Спектроскопические измерения являются важным методом исследования, который находит применение в физике, химии, биологии, медицине и на стыке этих наук. Спектральную структуру излучения, переизлучения, поглощения и т.п. можно изучать в различных диапазонах длин волн. Например, с помощью инфракрасной (ИК) спектроскопии можно изучать колебательное движение молекул или их отдельных фрагментов, функциональных групп. Таким образом, можно говорить о химической структуре вещества, и, в частности, проверять результаты химического синтеза. В этой задаче будет обсуждаться спектроскопия в видимом и ближнем ИК-диапазоне. Вам потребуется сконструировать спектрометр и использовать его для определения свойств различных объектов.   На экране в нулевом максимуме вы должны наблюдать изображение нити лампы. В первом максимуме вы должны наблюдать разложение излучения лампы в спектр. Размер спектра по вертикали не должен быть больше 3-4 мм. Если спектр не тонкий, проверьте сборку установки. Прикрепите к экрану датчик (16). Датчик крепится к экрану магнитами. Расположите чувствительные элементы датчика (в середине чипа) так, чтобы на них падало всё разложенное в спектр излучение (первый порядок). Датчик крепится к экрану так, чтобы провода смотрели вниз. При такой конфигурации сделайте так, чтобы красный свет падал на правую часть датчика. Т.к. датчик имеет значительную толщину, измените немного положение экрана, чтобы в фокусе второй линзы находился уже датчик (а не плоскость экрана). В программе, запущенной на компьютере (17), нажмите кнопку «Получить данные». Вы должны получить график, похожий на представленный на рисунке ниже.   Данная программа позволяет считывать интенсивность света, падающего на чувствительные элементы датчика (CCD матрицу), а также производить с полученными данными определённые действия.
Часть А. Калибровка по длинам волн Для того, чтобы в дальнейшем можно было работать с количественными величинами длин волн, собранный спектрометр необходимо откалибровать. Т.е. каждому пикселю датчика нужно поставить в соответствие длину волны. В этой задаче известными, опорными значениями будут являться длины волн, на которых интенсивность излучения светодиодов максимальна.
Часть B. Фотонный кристалл (или APhO-17 за 20 минут) В этой части задачи будем исследовать выданный вам фотонный кристалл. Фотонный кристалл — это структура, в которой показатель преломления материала периодически меняется на масштабах порядка длины волны света. Из-за такой структуры фотонные кристаллы при некоторых длинах волн практически перестают пропускать свет и только отражают его. Из волновой оптики известно, что если структура такого кристалла в направлении падения света (угол падения $\theta = 0$) имеет пространственный период $D$, то заметное изменение пропускания может наблюдаться только на длинах волн $\lambda$, определяемых равенством:\[2Dn=m\lambda\] — так называемым , где $m$ — натуральное число, а $n$ — показатель преломления материала (дисперсией можно пренебречь).
Произведите калибровку спектрометра. Установите напряжение на лампе 12~В. Определите длины волн, соответствующие минимумам, указанным на рисунке 3. При изменении положений ключевых параметров установки (лампы, линз, экрана, датчика) спектрометр, разумеется, нужно перекалибровывать. Во всей дальнейшей работе исследуемые образцы следует располагать непосредственно за лампой (зазор между корпусом лампы и образцом — 5-7 мм). Важно, чтобы весь свет лампы, который в дальнейшем попадет на дифракционную решетку, шел через образец. В противном случае спектр на датчике будет суперпозицией спектра исследуемого объекта и непосредственно спектра лампы. Для еще более существенного ограничения хода ненужных лучей вы можете изготовить диафрагмы. Крепить свои диафрагмы разрешается на корпуса линз. Их нельзя крепить к кюветам, держателям образцов, фотонному кристаллу и т.д. В дальнейших частях задачи будет исследоваться поглощение различных объектов/растворов/веществ при разных параметрах. Для этих объектов можно ввести понятие коэффициента пропускания $t$. Он является функцией длины волны $\lambda$. На анализе функции $t(\lambda)$ основывается исследование свойств и структуры веществ. Если на некоторый образец падает излучение с длиной волны $\lambda$ и интенсивностью $I_0$, а интенсивность прошедшего излучения на той же длине волны равна $I_t$ (рис. 6.), то коэффициент пропускания $t$: $$t(\lambda)=\cfrac{I_t}{I_0}.$$ Технически для нахождения коэффициента пропускания $t(\lambda)$ вам необходимо в программе в «первый» график снять спектр исходного излучения $I_0(\lambda)$, затем на пути света расположить образец и во «второй» график снять спектр прошедшего излучения $I_t(\lambda)$. Для вашего удобства в программе сделаны кнопки «Поделить первый график на второй» и наоборот. При хорошо снятых данных вы напрямую рассчитаете и сможете поточечно снять зависимость коэффициента пропускания от номера пикселя (или длины волны, если проведена калибровка). Кнопки деления работают исключительно формально, т.е. делят попиксельно интенсивности и показывают результат (исключая только слишком большие, зашкаливающие значения). Учитывайте это, если ваши данные «шумные» или имеют значительный фон. В таких случаях рекомендуется обработать данные вручную. Конечно, коэффициент пропускания $t$ зависит от ряда параметров: концентрации вещества $n$, толщины слоя вещества $b$, через который прошел свет, и некоторой характеристической величины — коэффициента экстинкции $\varepsilon(\lambda)$ (закон Бугера-Ламберта-Бера): $$t=\exp{(-n\varepsilon b)}.$$ Помните, что спектр лампы — не плоский. Помните, что кювета тоже имеет оптические свойства. Поэтому, если вас интересует только поглощение раствора/вещества, то исходным сигналом должен быть свет, прошедший через пустую кювету (или кюветы).
Выданный вам фотонный кристалл (см. оборудование (S1)) очень хрупкий. В стойку (2) вставьте магнитный держатель (4). На магнитный держатель (4) установите держатель фотонного кристалла (11). Достаньте фотонный кристалл (S1) из чашки Петри и установите его на держатель (11). Не роняйте и не тыкайте в кристалл. Порча кристалла приводит к дисквалификации этого тура. Выданный вам фотонный кристалл изготовлен таким образом, что имеет в видимом диапазоне 4 глубоких минимума пропускания. (Kirill S. Napolskii, Alexey A. Noyan, Sergey E. Kushnir. Control of high-order photonic band gaps in one-dimensional anodic alumina photonic crystals // Optical Materials 109 (2020) 110317)
Снимите спектр исходного излучения. Установите в ход лучей в системе (рис. 2) фотонный кристалл в держателе. Снимите спектр прошедшего излучения. Пронаблюдайте четыре глубоких минимума пропускания. Определите, на каких длинах волн $\lambda$ наблюдаются минимумы пропускания. Определите, каким значениям $m$ они соответствуют. Определите соответствующие значения $t$. Из закона Брэгга-Снелла следует, что минимумы интенсивности должны существовать и при бо́льших значениях $m$.
Найдите ещё один минимум пропускания фотонного кристалла. Какие $\lambda$, $m$ и $t$ ему соответствуют? Сохраните использованный при решении этого пункта график в папку Plots.«Фамилия» с названием «B2». На графике должен присутствовать найденный минимум и по меньшей мере еще один полученный ранее. Аналогично, минимумы пропускания должны наблюдаться и при меньших $m$. Оказывается, что всего в области длин волн, испускаемых лампой, можно обнаружить 7 минимумов пропускания.
Найдите шестой минимум. Опишите, как вы это делаете. Какие $\lambda$, $m$ и $t$ ему соответствуют? Сохраните использованный при решении этого пункта график в папку Plots_«Фамилия» с названием «B3». На графике должен присутствовать найденный минимум и по меньшей мере еще один полученный ранее.
Найдите седьмой минимум. Опишите, как вы это делаете. Найдите соответствующие ему $\lambda$ и $m$. Найдите коэффициент пропускания $t$. Сохраните использованный при решении этого пункта график в папку Plots_«Фамилия» с названием «B4». На графике должен присутствовать найденный минимум и по меньшей мере еще один полученный ранее.
Часть C. Полосовой оптический фильтр (или как сильно врет IPhO-05) При исследовании различных образцов возникает необходимость создания излучения узкого спектра. Лазеры с перестраиваемой длиной волны очень дороги, и, когда нет необходимости в монохроматичности и когерентности излучения, можно обойтись комбинацией фильтров. Фильтры выделят из сплошного спектра узкий диапазон. В этой части задачи два вещества (растворы анилин-оранжа и медного купороса) будут выполнять роль коротковолнового и длинноволнового фильтра. А их смесь — полосового. В этой части работы вам потребуются растворы анилин-оранжа и медного купороса (S2). Их нужно будет наливать в кюветы (13) с помощью пипетки (12). Если вам нужно набирать пипеткой другой раствор, промойте ее перед этим водой (10). Кюветы закрывайте крышками, чтобы жидкость не пролилась. Для спектроскопического исследования растворов, вставьте кювету(ы) в держатель (14) и прикрепите к магнитному держателю (4) в стойке (2) (рис. 7). Если в кювете мало раствора или исходный свет влияет на измерения, подумайте над созданием ограничивающих диафрагм из картона (19). Кюветы тоже можно промывать. Грязную воду сливайте в контейнер (9). Аналогичные действия нужно выполнять и в частях D и E.
С помощью закона Брэгга-Снелла найдите величину $Dn$ для выданного вам фотонного кристалла.
Наполните спектрометрическую кювету раствором анилин-оранжа (примерно 3 мл). Снимите зависимость коэффициента пропускания анилин-оранжа $t_a(\lambda)$. Постройте график на спектроскопическом шаблоне «SpC1» в листе ответов. Шкалы длин волн и коэффициента пропускания нанесены за вас. Укажите, каким фильтром является анилин-оранж: коротковолновым (пропускает короткие волны) или длинноволновым (пропускает длинные волны).
Наполните спектрометрическую кювету раствором медного купороса (примерно 3 мл). Снимите зависимость коэффициента пропускания медного купороса $t_{Cu}(\lambda)$. Постройте график на том же спектроскопическом шаблоне «SpC1» в листе ответов. Шкалы длин волн и коэффициента пропускания нанесены за вас. Укажите, каким фильтром является раствор медного купороса: коротковолновым (пропускает короткие волны) или длинноволновым (пропускает длинные волны).
Наполните спектрометрическую кювету смесью растворов анилин-оранжа и медного купороса в соотношении 1:1 (т.е. по 1.5 мл каждого). Снимите зависимость коэффициента пропускания смеси $t_f(\lambda)$. Постройте график на спектроскопическом шаблоне «SpC3» в листе ответов. Шкалы длин волн и коэффициента пропускания нанесены за вас. Сохраните использованный при решении этого пункта график в папку Plots_«Фамилия» с названием «C3».
Найдите теоретически, как связаны $t_a, t_{Cu}$ и $t_f$.
Часть D. Какого цвета зеленка? (или баян из Кванта) Прочитайте еще раз внимательно, как обращаться с растворами и кюветами, в начале части C.
Вычислите значения $t_f^{теор}(\lambda)$ по предложенной вами формуле из пункта C4. Постройте график $t_f^{теор}(\lambda)$ на том же спектроскопическом шаблоне «SpC3» в листе ответов. Сделайте вывод о справедливости вашей формулы из пункта C4. Сделайте вывод: можно ли, используя коротковолновый и длинноволновый фильтры, получить полосовой фильтр.
Возьмите пробирку $Z$ (см. оборудование S4, замотанная пленкой пробирка), содержащую раствор тетраэтил-4,4-диаминотрифенилметана оксалата. В зависимости от наклона можно создать слой жидкости разной толщины. Выньте лампу из штатива (аккуратно! лампа горячая!), положите ее на скамью горизонтально. Посмотрите на горящую лампу через слой жидкости максимальной толщины. Укажите наблюдаемый цвет. Посмотрите на горящую лампу через слой жидкости маленькой толщины. Укажите цвет. Как меняется цвет в зависимости от толщины?
Используя разбавленный раствор зеленки (см. оборудование S3), снимите спектры пропускания зеленки в зависимости от толщины слоя жидкости. Концентрация разбавленного раствора равна 10 мг/л, что в 1000 раз меньше, чем в пробирке $Z$. Постройте эти спектры пропускания на одном графике. Сохраните использованные при решении этого пункта графики в папку Plots_«Фамилия» с названием «D3_N», где N — толщина слоя жидкости в миллиметрах.
Для двух длин волн ($\lambda_1=480~нм$ и $\lambda_2=790~нм$) запишите в таблицу зависимость коэффициента пропускания от пройденного светом пути. Определите коэффициенты экстинкции $\varepsilon_1$ и $\varepsilon_2$ для этих двух длин волн.
Часть E. pH индикатор (а это дадим потом IJSOшникам) Водородный показатель (pH, минус логарифм концентрации протонов в растворе) является важнейшим параметром различных химических и биологических жидкостей. Для его определения используются специальные вещества–индикаторы, спектр пропускания которых чувствителен к концентрации протонов. Одним из таких индикаторов является тимоловый синий. В этой части задачи необходимо снять зависимость спектров пропускания от pH растворов. Наберите в кювету 3 мл раствора с каким-то значением pH (см. оборудование S2). Пипеткой добавьте в кювету 2 (две) капли тимолового синего (S2). Излишки тимола вылейте обратно в пробирку или в сливной контейнер. Промойте пипетку водой (10). Погрузите пипетку в кювету со смесью раствора и тимола. Набирая жидкость в пипетку и выпуская ее, перемешайте раствор. Раствор готов к спектроскопическим измерениям. Переходя к другому раствору, постарайтесь набирать такое же его количество и капать такие же капли тимола и в таком же объеме, т.е. старайтесь выдерживать постоянство концентрации тимола. В противном случае потребуется некоторая нормировка (если потребуется, ее можно сделать, ориентируясь на данные в ИК-диапазоне). Прочитайте еще раз внимательно, как обращаться с растворами и кюветами, в начале части C.
Объясните эффект, который вы наблюдали в пункте D1.
Снимите спектры пропускания для 8 значений pH растворов. Постройте все эти спектры на одном спектроскопическом шаблоне «SpE1».
Укажите длину волны $\lambda_{ch}$ в видимом диапазоне, на которой тимоловый синий наиболее чувствителен к pH. Укажите длину волны $\lambda_{iso}$ в видимом диапазоне, на которой тимоловый синий наименее чувствителен к pH.
Для длины волны, на которой тимоловый синий наиболее чувствителен к pH, постройте график зависимости коэффициента экстинкции от pH. Коэффициент экстинкции выразите в условных единицах.
Предложите способ спектрально определить значение pH раствора, в который добавили некоторое количество тимолового синего. Какой минимальный набор данных может понадобиться?
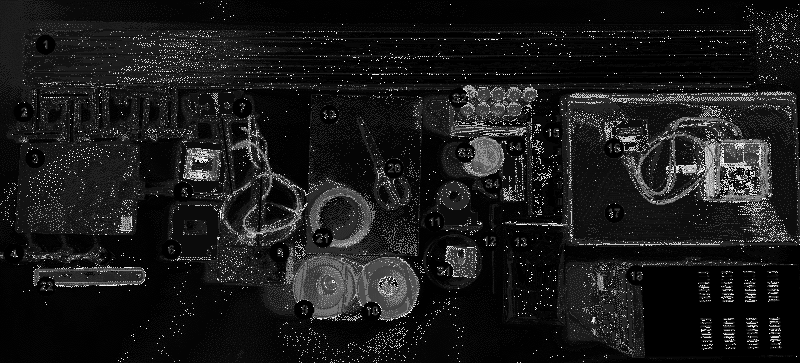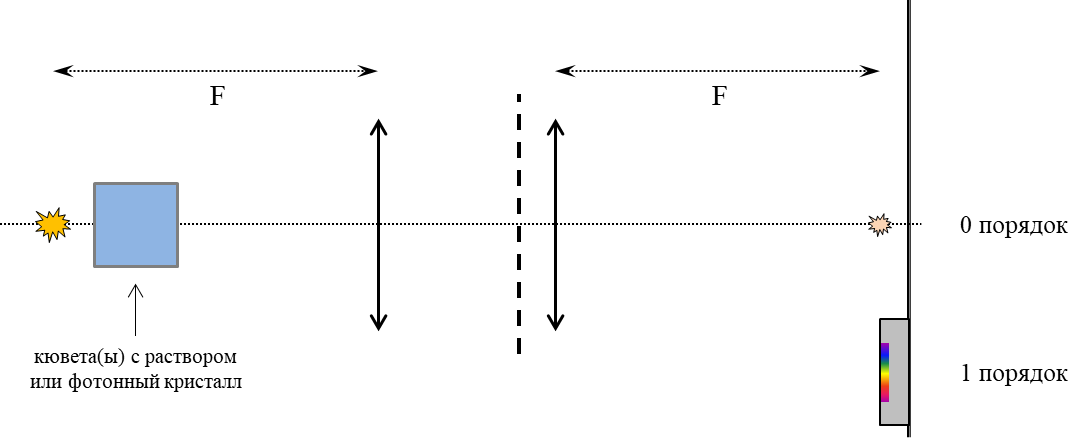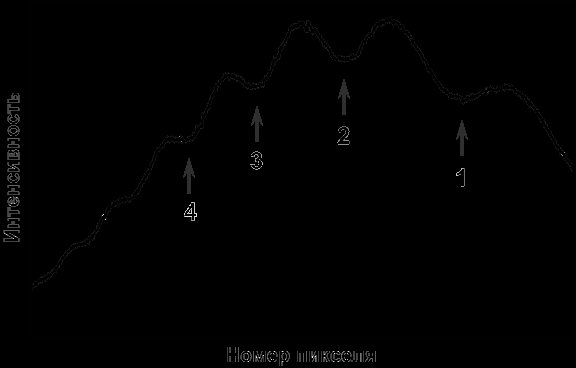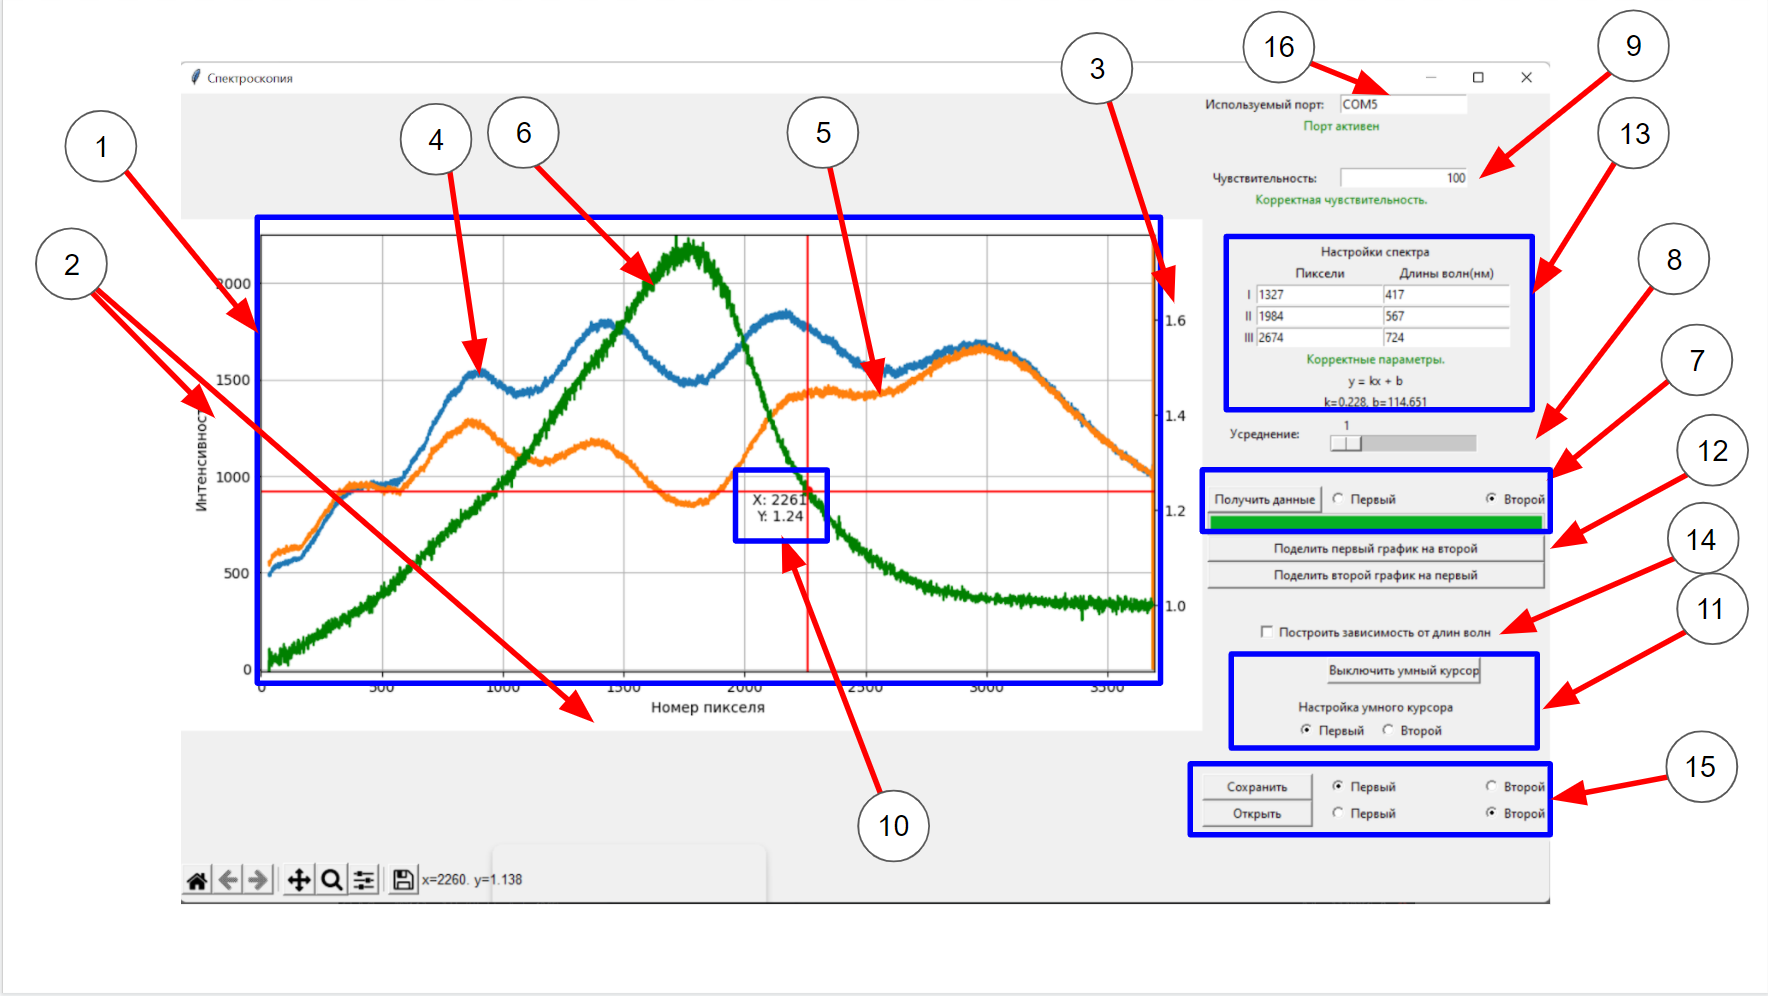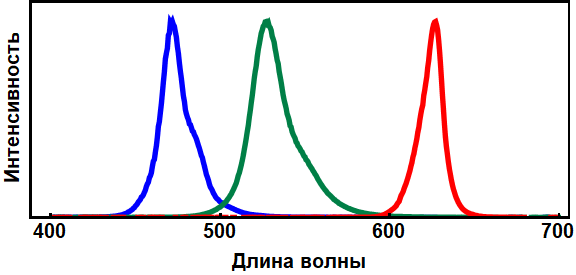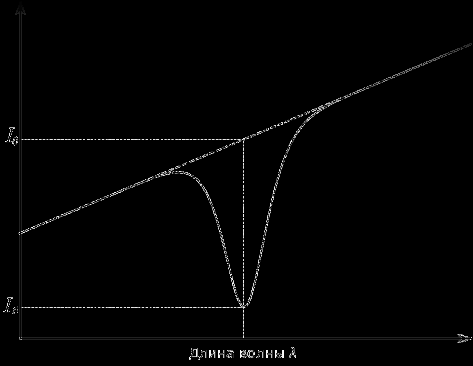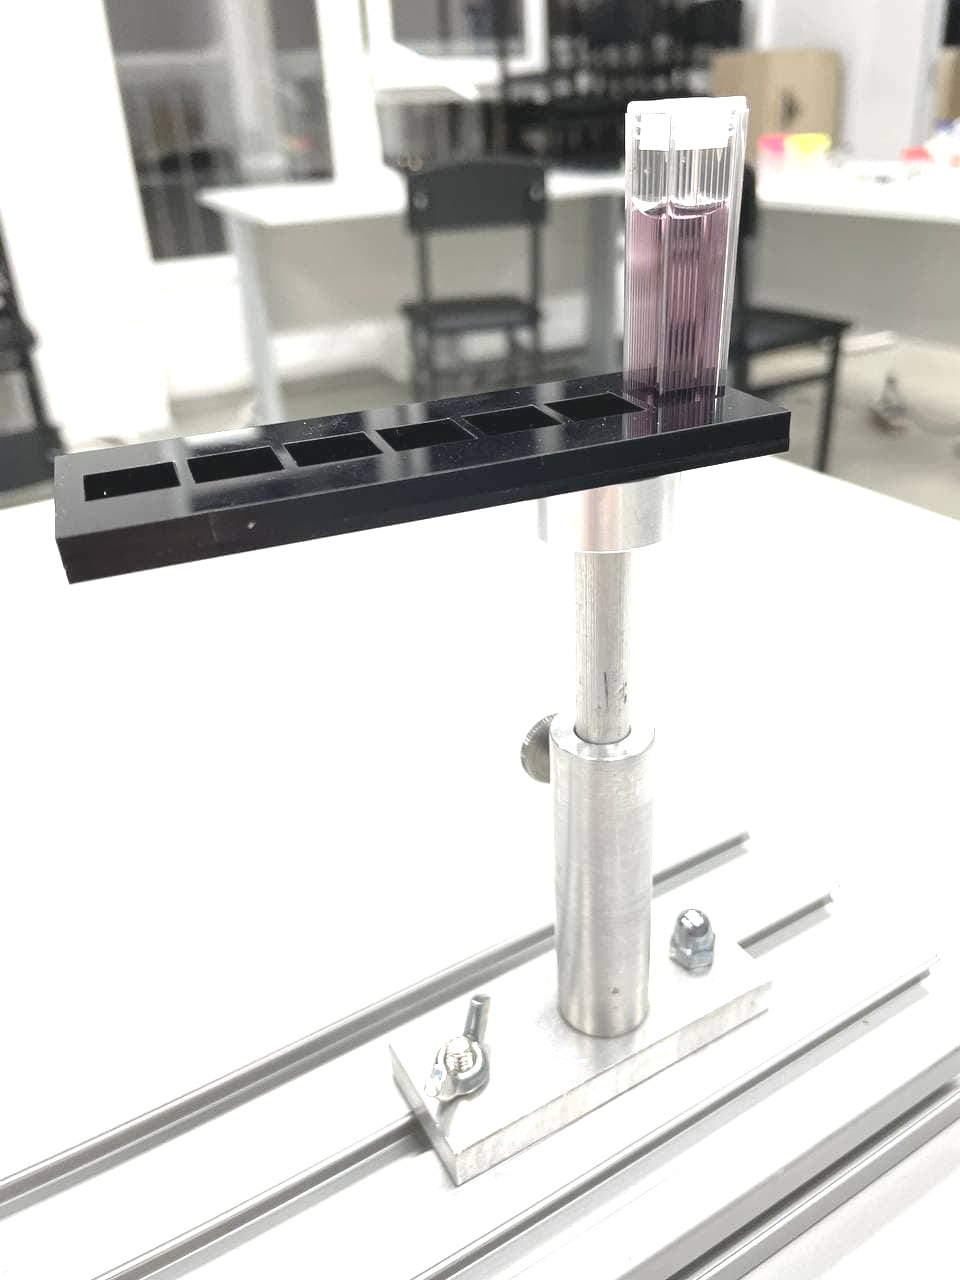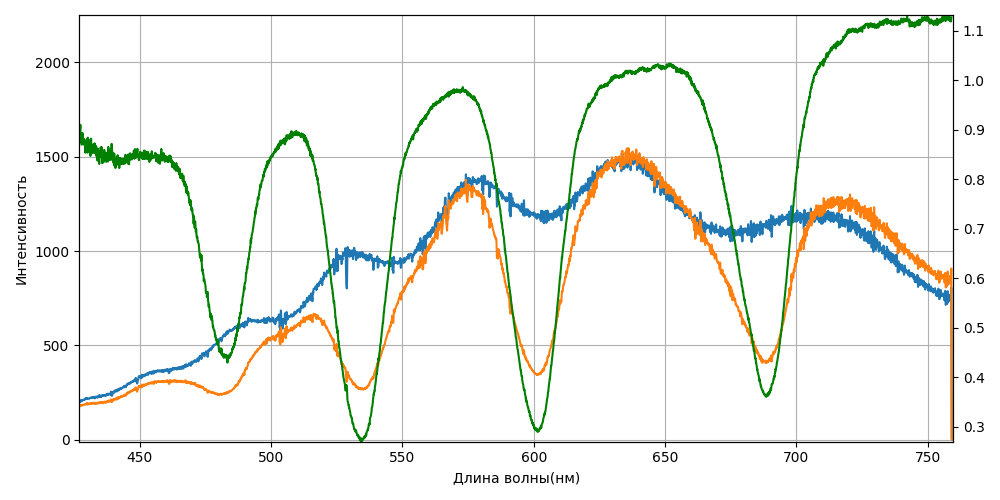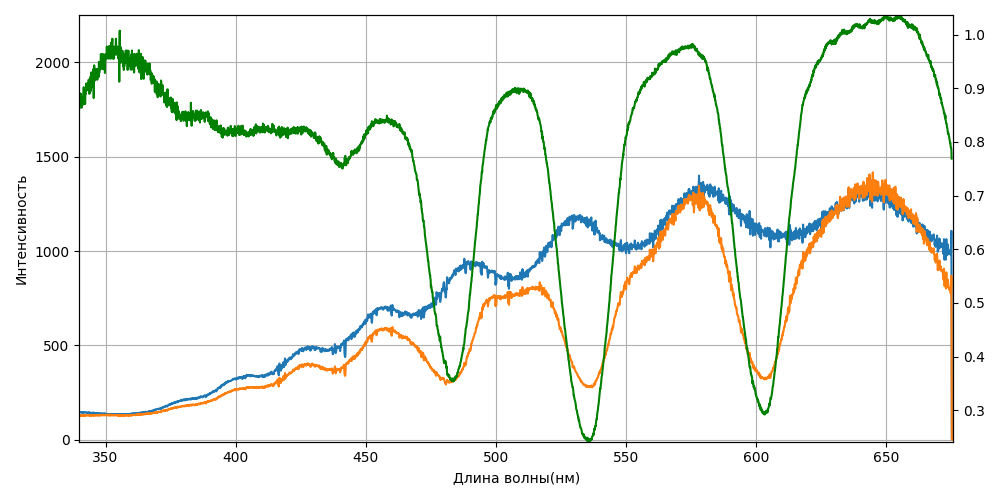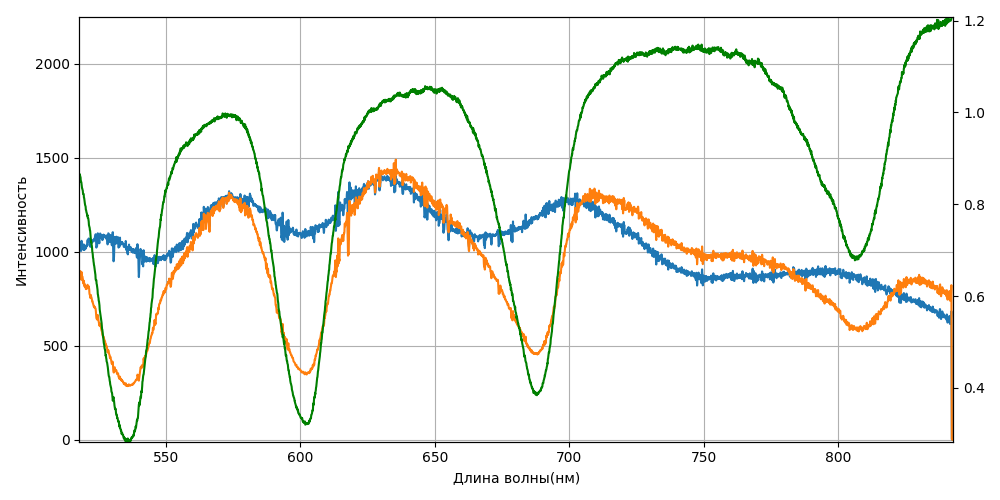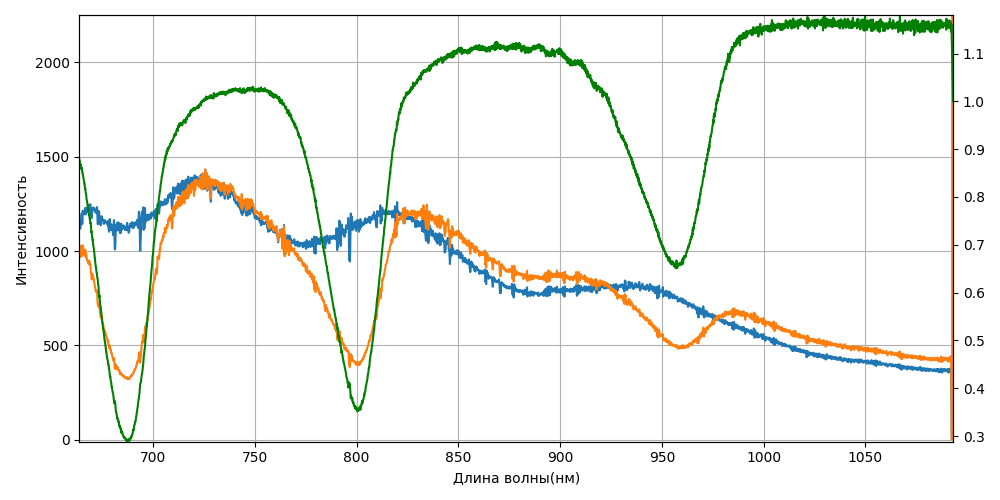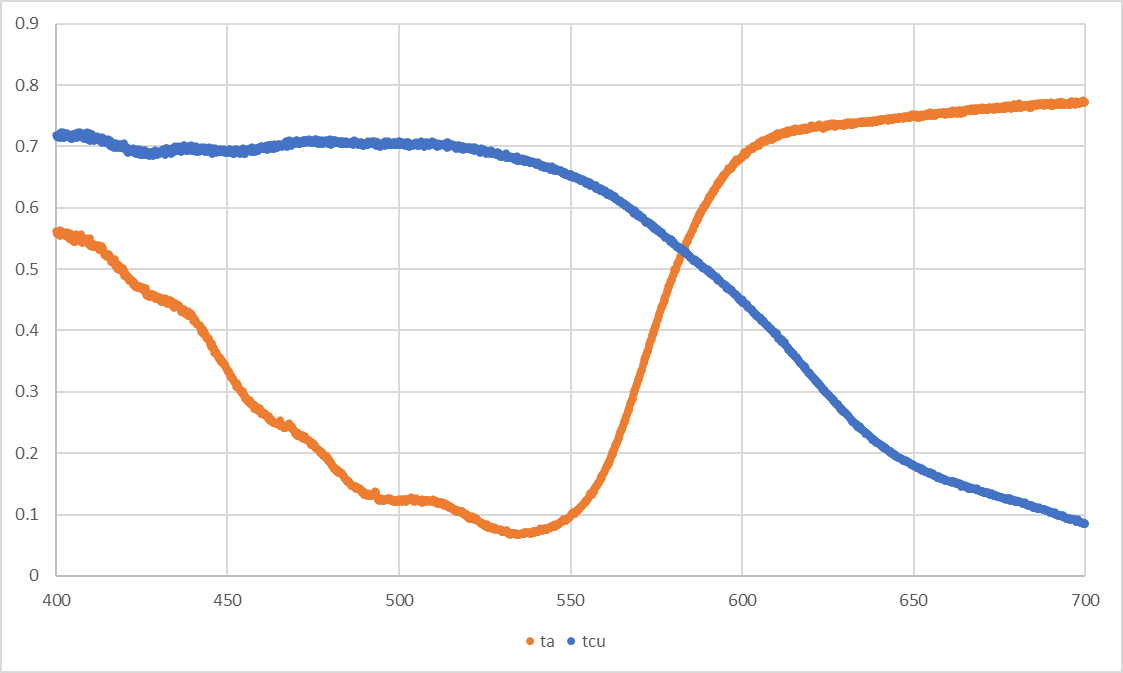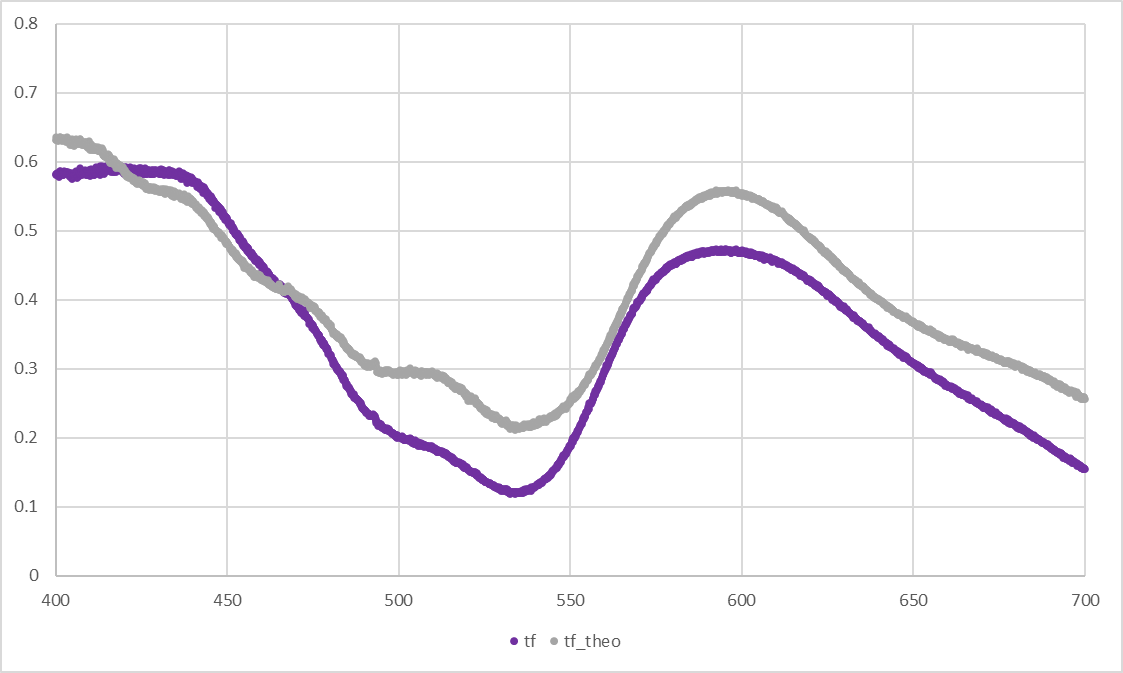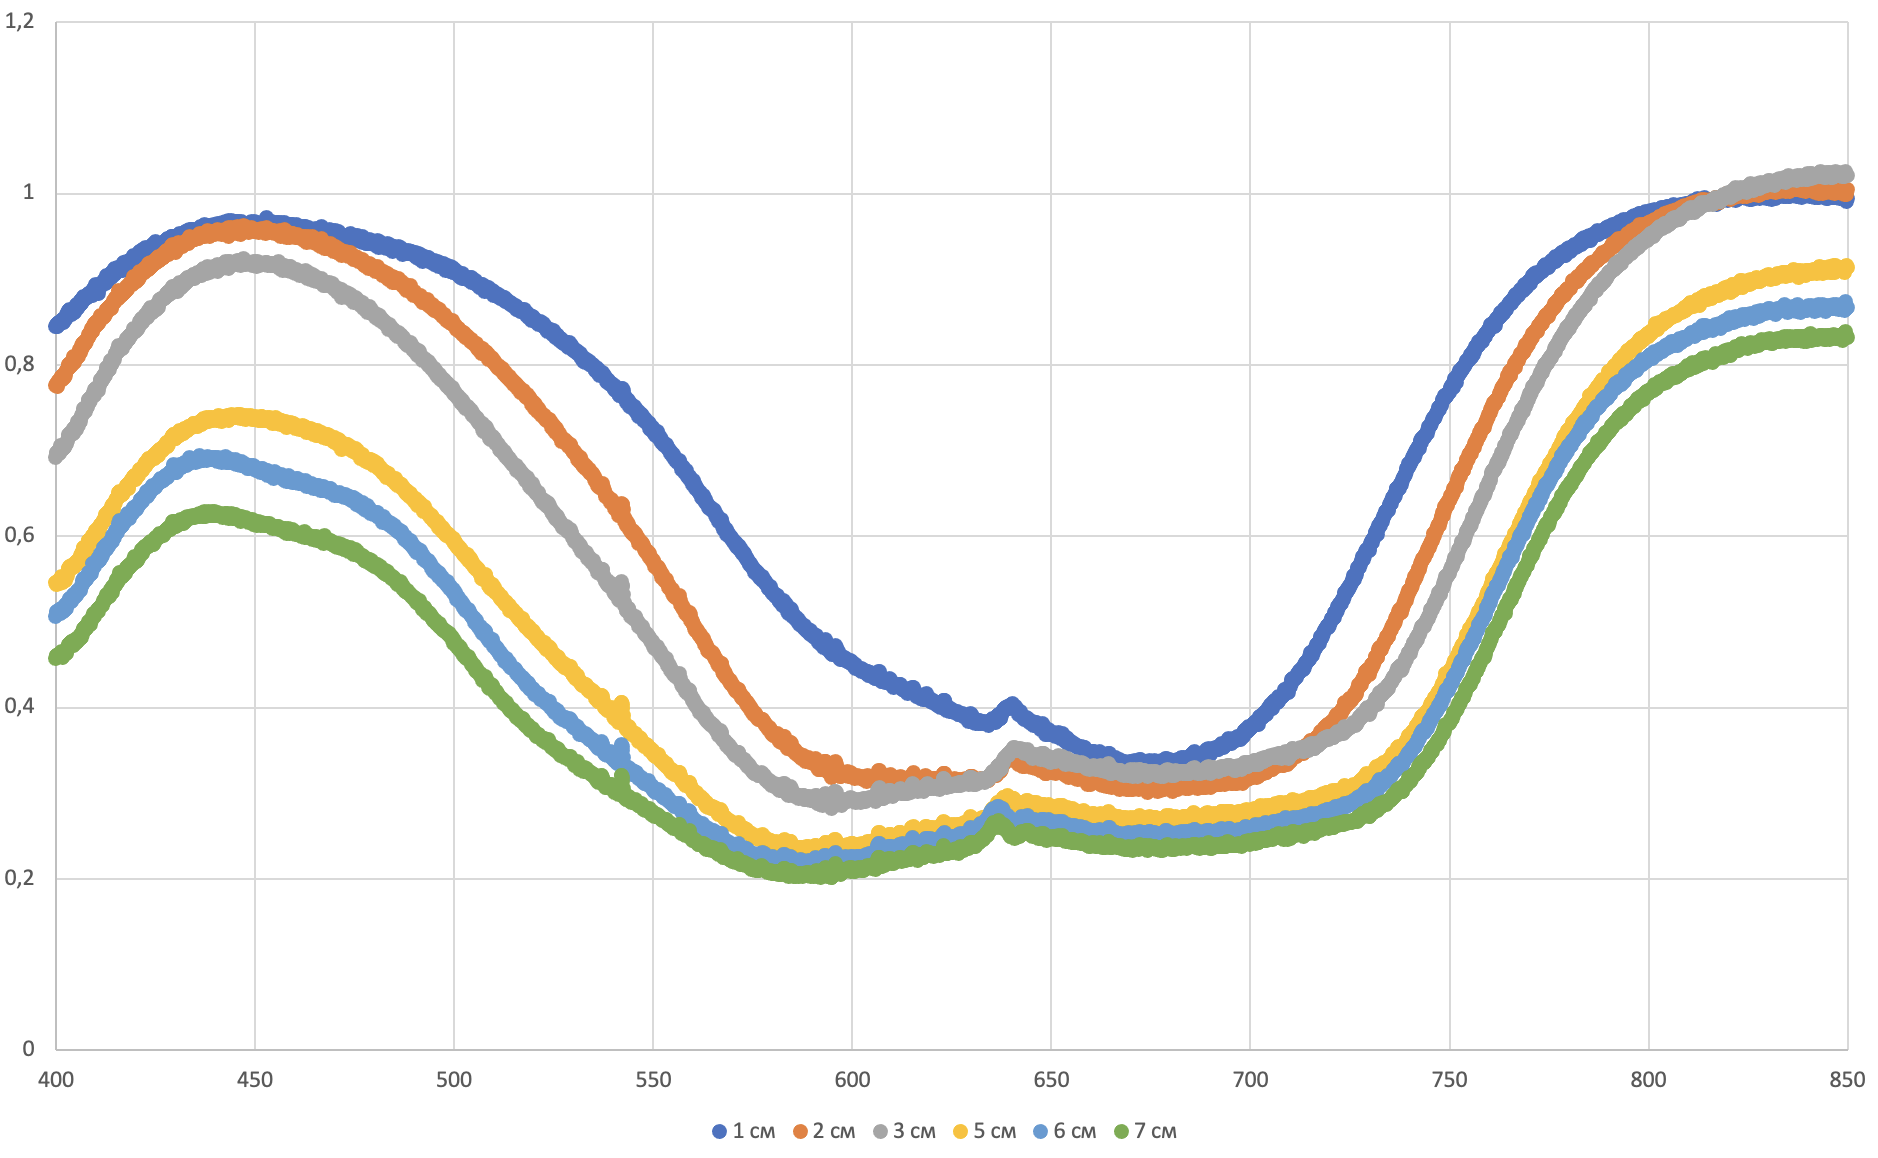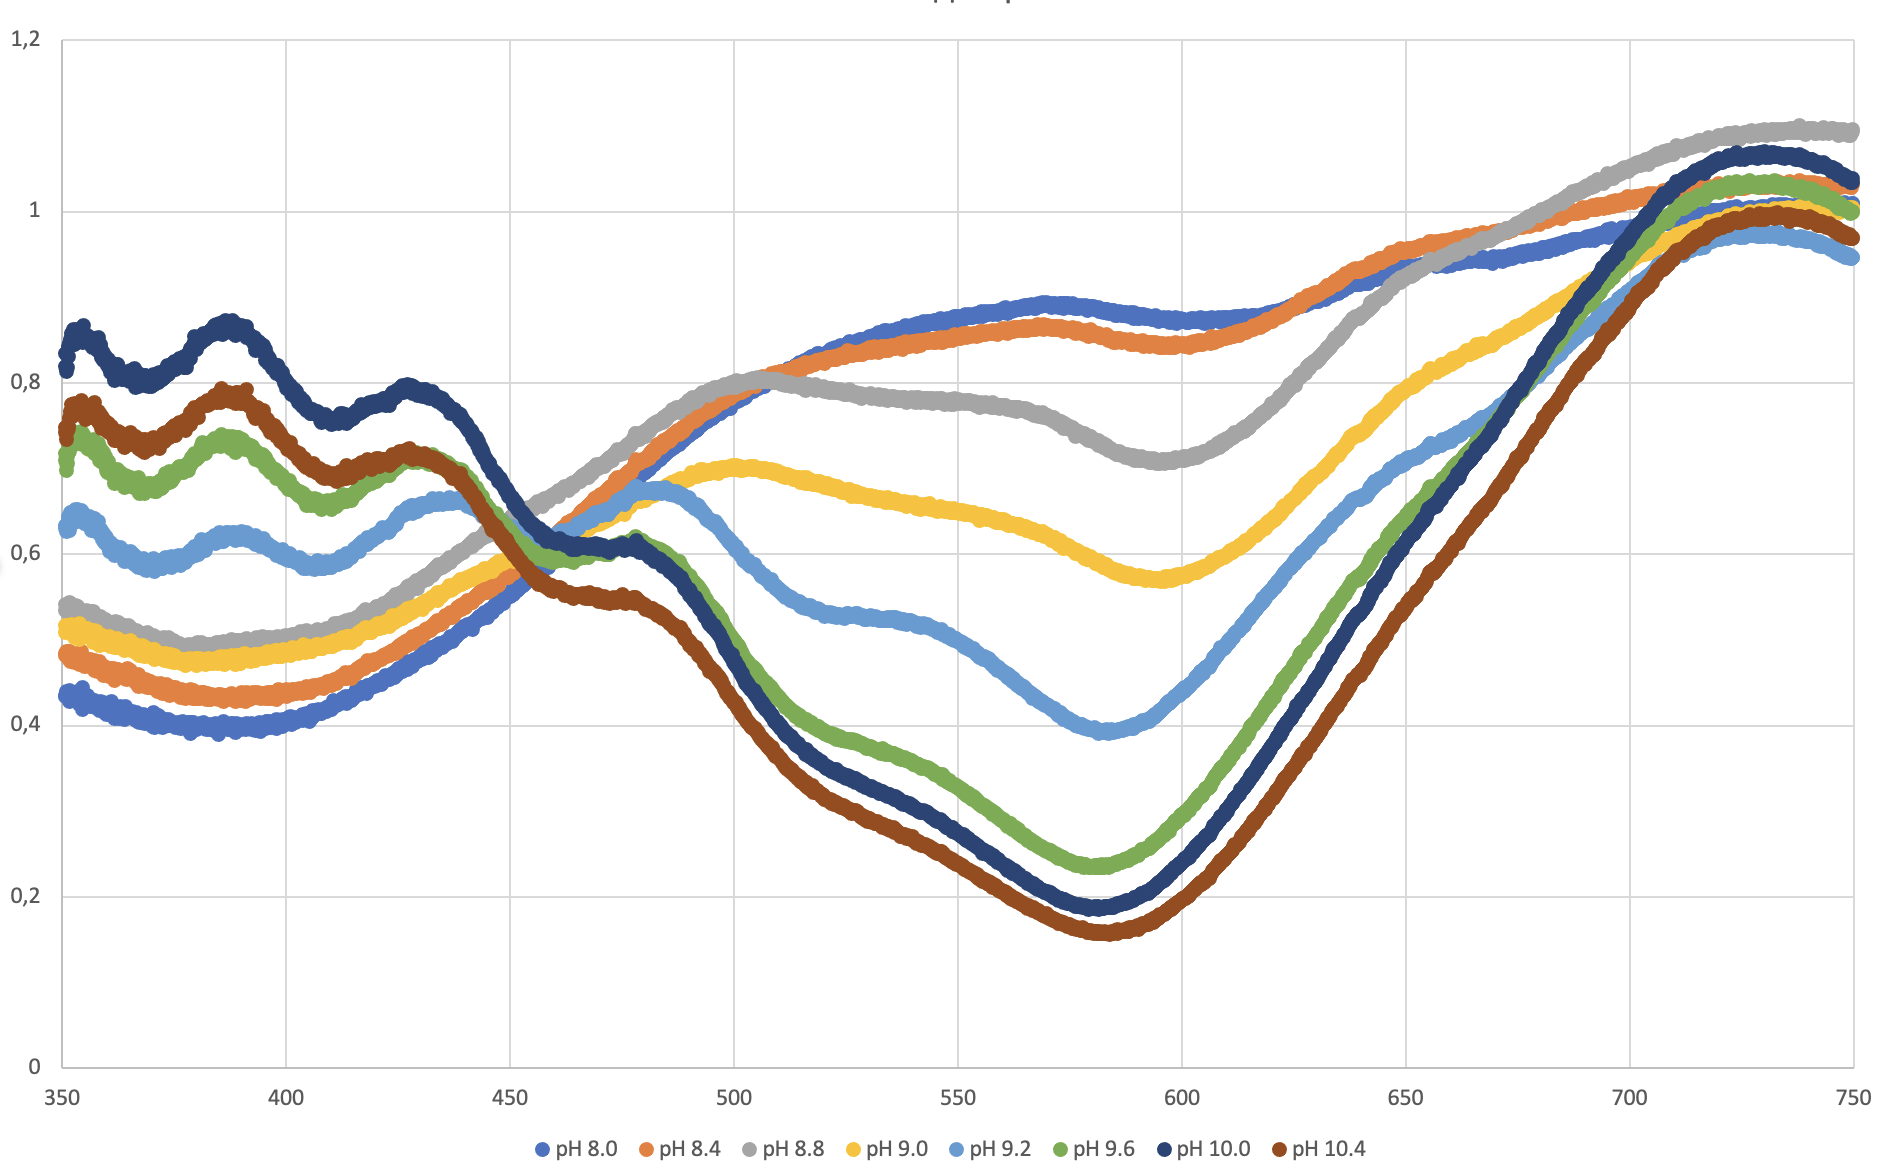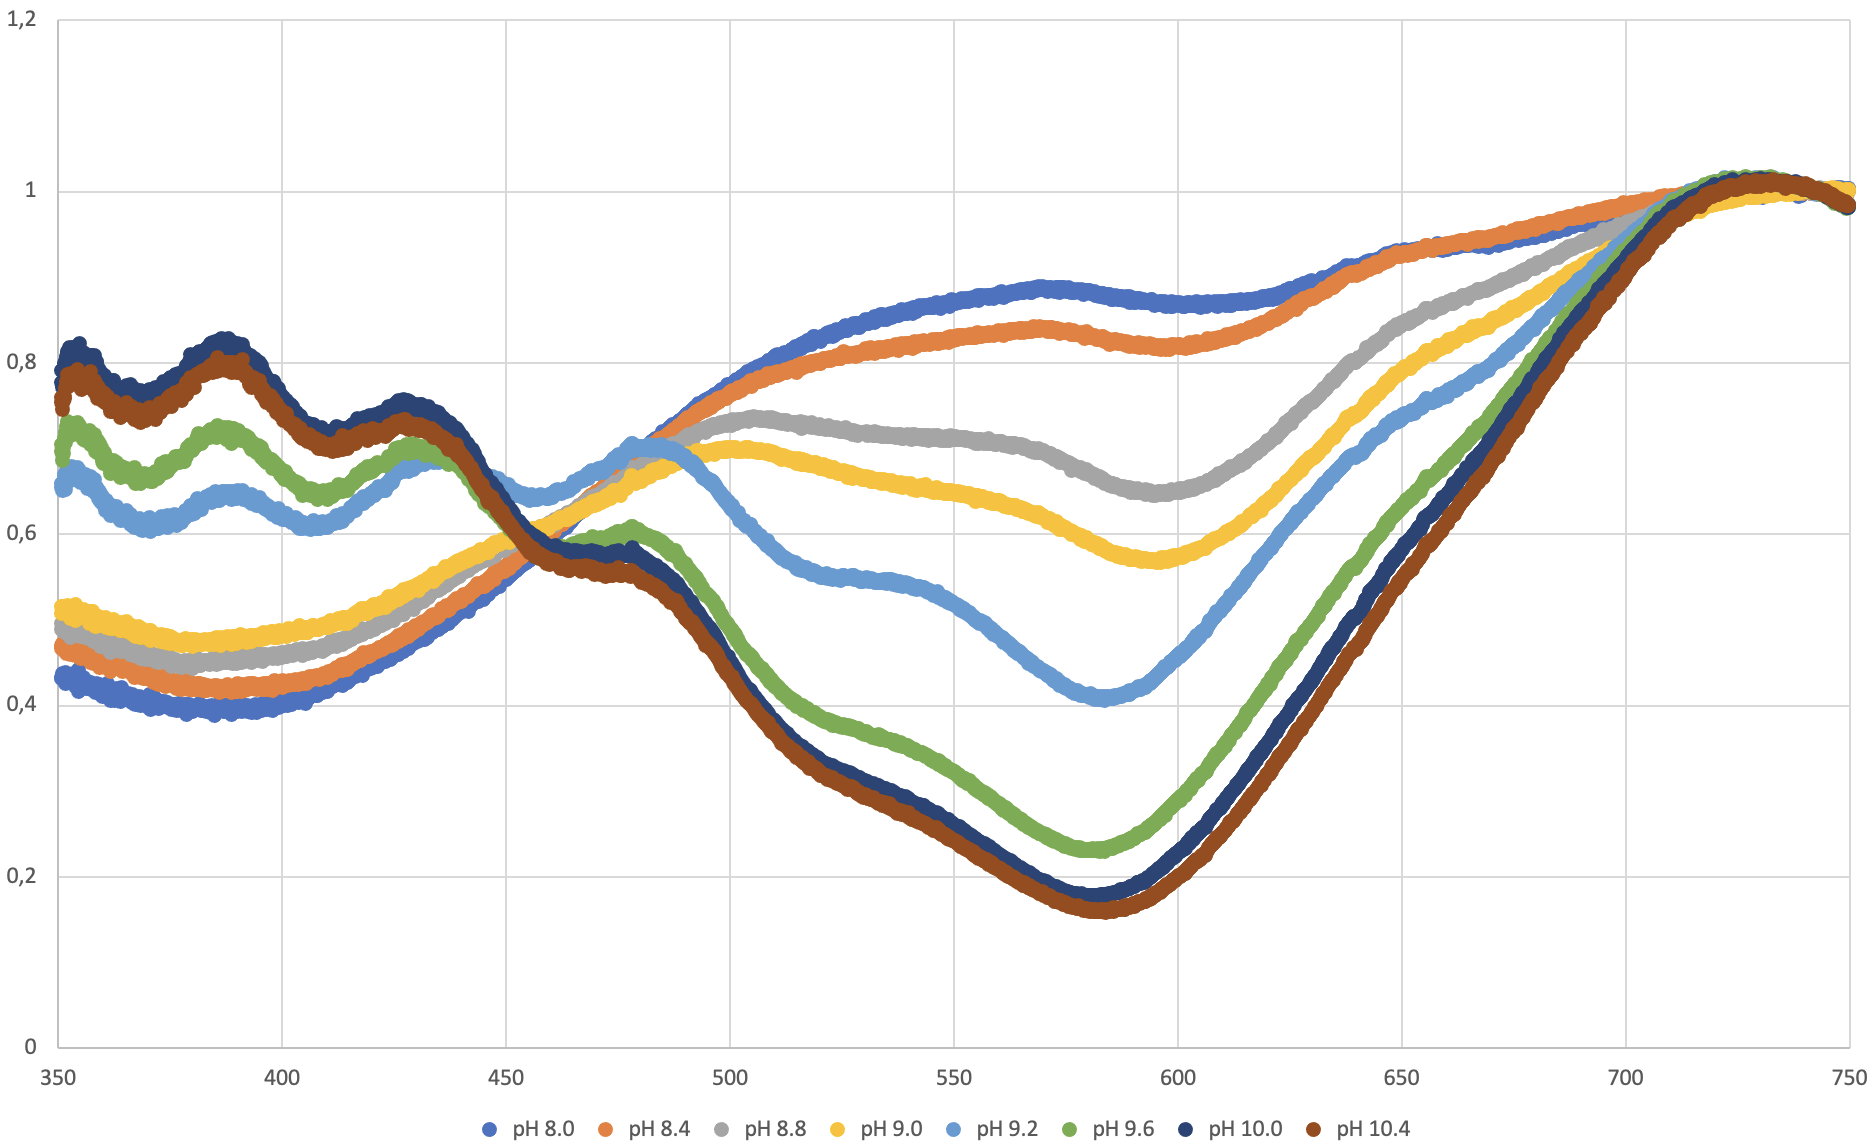
Произведите калибровку спектрометра. Установите напряжение на лампе 12~В. Определите длины волн, соответствующие минимумам, указанным на рисунке 3.
Решение: Проводим калибровку согласно инструкции. На спектре лампы идентифицируем провалы, получаем следующие ответы: $\lambda_1 = 683 нм$ $\lambda_2 = 608 нм$ $\lambda_3 = 551 нм$ $\lambda_4 = 506 нм$

Выданный вам фотонный кристалл (см. оборудование (S1)) очень хрупкий. В стойку (2) вставьте магнитный держатель (4). На магнитный держатель (4) установите держатель фотонного кристалла (11). Достаньте фотонный кристалл (S1) из чашки Петри и установите его на держатель (11). Не роняйте и не тыкайте в кристалл. Порча кристалла приводит к дисквалификации этого тура.

Снимите спектр исходного излучения. Установите в ход лучей в системе (рис. 2) фотонный кристалл в держателе. Снимите спектр прошедшего излучения. Пронаблюдайте четыре глубоких минимума пропускания. Определите, на каких длинах волн $\lambda$ наблюдаются минимумы пропускания. Определите, каким значениям $m$ они соответствуют. Определите соответствующие значения $t$.
Решение: Для решения этой части нужно гарантировать достаточную разрешающую способность установки. Этого можно добиться, раздвинув линзы на достаточно большое расстояние на оптической скамье, что позволит проверять параллельность пучка с высокой точностью, не пересобирая установку после каждой смены лампы и светодиодов. Также из выданного картона необходимо изготовить диафрагму (вырезать в нём тонкую щель, достаточно ширины $2-3\ мм$), которую потом необходимо закрепить на линзе с дифракционной решёткой, что многократно уменьшит влияние расходимости лучей, вызванной неизбежной неидеальностью юстировки. Произведём калибровку спектрометра, как описано в части $\bf A$. Снимем спектр лампы с фотонным кристаллов и без него, после чего поделим эти графики друг на друга. Должна получиться картинка, похожая на представленную ниже (регулярная "рябь" спектра в промежутках между соседними провалами свидетельствует о точности юстировки, достаточной для проведения измерений).  Из закона Брэгга-Снелла следует, что о значениях $m$ можно судить по свободному члену зависимости $\lambda^{-1}(l)$, где $l$ — номер провала пропускания кристалла. Пропускание ищется методом, описанным во введении к этой части. Окончательные ответы приведены в таблице ниже. $m$;$\lambda,\ нм$ (широкие);$\lambda,\ нм$ (узкие); t $7$;$[658,718]$;$[673,703]$;$[0.20,0.64]$ $8$;$[571,631]$;$[586,616]$;$[0.06,0.40]$ $9$;$[507,567]$;$[522,552]$;$[0.07,0.42]$ $10$;$[453,513]$;$[468,498]$;$[0.12,0.48]$
Ответ: $\lambda,\ нм$;$m$;$t$ $688$;$7$;$0.36$ $601$;$8$;$0.24$ $537$;$9$;$0.26$ $483$;$10$;$0.30$  $m$;$\lambda,\ нм$ (широкие);$\lambda,\ нм$ (узкие); t $7$;$[658,718]$;$[673,703]$;$[0.20,0.64]$ $8$;$[571,631]$;$[586,616]$;$[0.06,0.40]$ $9$;$[507,567]$;$[522,552]$;$[0.07,0.42]$ $10$;$[453,513]$;$[468,498]$;$[0.12,0.48]$

Найдите ещё один минимум пропускания фотонного кристалла. Какие $\lambda$, $m$ и $t$ ему соответствуют? Сохраните использованный при решении этого пункта график в папку Plots.«Фамилия» с названием «B2». На графике должен присутствовать найденный минимум и по меньшей мере еще один полученный ранее. При отсутствии файла пункт оцениваться не будет!
Решение: Найдя с достаточно высокой точностью минимумы пропускания фотонного кристалла, можно в дальнейшем не использовать для калибровки светодиоды, что заметно экономит время и усилия. В пунктах $\textbf{B2}-\textbf{B4}$ будем пользоваться калибровкой по трём (или двум, как в $\bf B4$) провалам, соседствующим с исследуемым. Для минимума, находящегося в UV-диапазоне, получим показанный ниже график. Параметры минимума ищутся аналогично.
Ответ: \[m=11,\quad\lambda=441\ нм,\quad t=0.86.\]

Найдите шестой минимум. Опишите, как вы это делаете. Какие $\lambda$, $m$ и $t$ ему соответствуют? Сохраните использованный при решении этого пункта график в папку Plots_«Фамилия» с названием «B3». На графике должен присутствовать найденный минимум и по меньшей мере еще один полученный ранее. При отсутствии файла пункт оцениваться не будет.
Решение: Действуем аналогично предыдущему пункту. Для ближайшего минимума в IR получим приведённый ниже график. Параметры минимума ищутся аналогично.
Ответ: \[m=6,\quad\lambda=801\ нм,\quad t=0.39\]

Найдите седьмой минимум. Опишите, как вы это делаете. Найдите соответствующие ему $\lambda$ и $m$. Найдите коэффициент пропускания $t$. Сохраните использованный при решении этого пункта график в папку Plots_«Фамилия» с названием «B4». На графике должен присутствовать найденный минимум и по меньшей мере еще один полученный ранее. При отсутствии файла пункт оцениваться не будет.
Решение: Действуем аналогично предыдущим пунктам. Для следующего минимума в IR получим приведённый ниже график. Параметры минимума ищутся аналогично.
Ответ: \[m=5,\quad\lambda=961\ нм,\quad t=0.52\]

С помощью закона Брэгга-Снелла найдите величину $Dn$ для выданного вам фотонного кристалла.
Решение: Из закона Брэгга-Снелла следует, что зависимость $\lambda^{-1}(m)$ — линейная с угловым коэффициентом $\frac1{2Dn}$. Этот угловой коэффициент можно найти по экспериментальным данным с помощью графика или МНК. Данные представлены в таблице ниже. $m$;$\lambda,\ нм$;$\lambda^{-1},\ 10^6\ м^{-1}$ $5$;961;1.04 $6$;801;1.25 $7$;688;1.45 $8$;601;1.66 $9$;537;1.86 $10$;483;2.07 $11$;441;2.27 По ним находим $\frac{\mathrm d\lambda^{-1}}{\mathrm dm}=2.05\cdot10^5\ м^{-1}$, откуда $Dn=\frac1{2\frac{\mathrm d\lambda^{-1}}{\mathrm dm}}=2.44\ мкм.$
Ответ: \[Dn=2.44\]

Наполните спектрометрическую кювету раствором анилин-оранжа (примерно 3 мл). Снимите зависимость коэффициента пропускания анилин-оранжа $t_a(\lambda)$. Постройте график на спектроскопическом шаблоне «SpC1» в листе ответов. Шкалы длин волн и коэффициента пропускания нанесены за вас. Укажите, каким фильтром является анилин-оранж: коротковолновым (пропускает короткие волны) или длинноволновым (пропускает длинные волны).
Решение: Исходя из того, что анилин-оранж имеет оранжевую окраску, можно предположить, что пропускается красная (длинноволновая) часть спектра. Это подтверждается экспериментальными данными.

Наполните спектрометрическую кювету раствором медного купороса (примерно 3 мл). Снимите зависимость коэффициента пропускания медного купороса $t_{Cu}(\lambda)$. Постройте график на том же спектроскопическом шаблоне «SpC1» в листе ответов. Шкалы длин волн и коэффициента пропускания нанесены за вас. Укажите, каким фильтром является раствор медного купороса: коротковолновым (пропускает короткие волны) или длинноволновым (пропускает длинные волны).
Решение: Исходя из того, что медный купорос имеет голубую окраску, можно предположить, что пропускается синяя (коротковолновая) часть спектра. Это подтверждается экспериментальными данными.

Наполните спектрометрическую кювету смесью растворов анилин-оранжа и медного купороса в соотношении 1:1 (т.е. по 1.5 мл каждого). Снимите зависимость коэффициента пропускания смеси $t_f(\lambda)$. Постройте график на спектроскопическом шаблоне «SpC3» в листе ответов. Шкалы длин волн и коэффициента пропускания нанесены за вас. Сохраните использованный при решении этого пункта график в папку Plots_«Фамилия» с названием «C3». При отсутствии файла пункт оцениваться не будет!

Найдите теоретически, как связаны $t_a, t_{Cu}$ и $t_f$.
Решение: При смешивании растворов анилин-оранжа и медного купороса их концентрации уменьшаются в два раза по сравнению с начальными: $$n_{af}=n_a/2, \quad n_{Cuf}=n_{Cu}/2.$$ Если в растворе присутствуют два разных типа молекул, то проходит только то, что прошло бы через оба вещества. Поэтому, коэффициенты пропускания перемножаются для каждой длины волны. Отсюда получаем ответ: $$t_f = t_{af} t_{Cuf} = e^{-n_a \varepsilon b/2} e^{-n_{Cu} \varepsilon b/2} = \sqrt{t_{a} t_{Cu}}.$$

Вычислите значения $t_f^{теор}(\lambda)$ по предложенной вами формуле из пункта C4.  Постройте график $t_f^{теор}(\lambda)$ на том же спектроскопическом шаблоне «SpC3» в листе ответов. Сделайте вывод о справедливости вашей формулы из пункта C4. Сделайте вывод: можно ли, используя коротковолновый и длинноволновый фильтры, получить полосовой фильтр.
Решение: Полученная формула выполняется достаточно хорошо. Используя коротковолновый и длинноволновый фильтры можно получить полосовой фильтр. Раствор медного купороса замешивался из сухого порошка для хозяйственного применения. Концентрация неизвестна, раствор замешивался на глаз, до достижения нужного эффекта. Раствор анилина оранжевого замешивался из стокового 1% раствора. Разбавлялся примерно в 50 раз, 3 мл на 150 мл финального объёма.

Возьмите пробирку $Z$ (см. оборудование S4, замотанная пленкой пробирка), содержащую раствор тетраэтил-4,4-диаминотрифенилметана оксалата. В зависимости от наклона можно создать слой жидкости разной толщины. Выньте лампу из штатива (аккуратно! лампа горячая!), положите ее на скамью горизонтально. Посмотрите на горящую лампу через слой жидкости максимальной толщины. Укажите наблюдаемый цвет. Посмотрите на горящую лампу через слой жидкости маленькой толщины. Укажите цвет. Как меняется цвет в зависимости от толщины?
Решение: Тетраэтил-4,4-диаминотрифенилметана оксалат, так же известный как бриллиантовый зелёный, применятся в народном хозяйстве в виде 1% спиртового раствора для наружного применения как антисептическое средство. Если смотреть через толстый слой зелёнки, то свет лампы красный, если через тонкий – то сине-зелёный. Соответственно, с возрастанием толщины раствора цвет меняется от сине-зелёного к красному.

Используя разбавленный раствор зеленки (см. оборудование S3), снимите спектры пропускания зеленки в зависимости от толщины слоя жидкости. Концентрация разбавленного раствора равна 10 мг/л, что в 1000 раз меньше, чем в пробирке $Z$. Постройте эти спектры пропускания на одном графике. Сохраните использованные при решении этого пункта графики в папку Plots_«Фамилия» с названием «D3_N», где N — толщина слоя жидкости в миллиметрах. При отсутствии файлов пункт оцениваться не будет!
Решение: Устанавливаем 7 кювет перед первой линзой, прямо перед лампой. Для получения данных именно для пропускания зеленки предпринимаем следующие меры. Во-первых, устанавливаем 7 кювет именно сразу, чтобы в фоновых данных учесть поглощение материала кювет. Во-вторых, заполняем их водой, чтобы фон был измерен для системы с водой, и тогда, всё отличие будет только лишь в появлении зеленки, что нам и необходимо. В-третьих, после кювет, на первой линзе, делаем диафрагму такую, чтобы на детектор попадал только свет прошедший через кюветы. Измеряем уровень интенсивности $I_0(\lambda)$ для такой системы. Далее по ходу эксперимента уровень интенсивности будет только уменьшаться. Поэтому, необходимо настроить чувствительность так, чтобы уровень сигнала был близок к насыщению. Следует учесть, что при высоком уровне чувствительности возрастает так же регистрируемый уровень внешней застветки при выключенной лампе. Чтобы этот уровень убрать, можно использовать коробку, которой можно закрыть всю установку. После измерения уровня фона поочередно заменяем воду в кюветах на раствор зеленки, измеряем уровень интенсивности $I_x(\lambda)$, где $x=\{1,..,7\}$, количество кювет с зеленкой. Коэффициент пропускания находим поделив одно на другое для каждого $x$: $$t(\lambda) = \frac{I_x(\lambda)}{I_0(\lambda)}.$$

Для двух длин волн ($\lambda_1=480~нм$ и $\lambda_2=790~нм$) запишите в таблицу зависимость коэффициента пропускания от пройденного светом пути. Определите коэффициенты экстинкции $\varepsilon_1$ и $\varepsilon_2$ для этих двух длин волн.
Решение: Заносим в таблицу данные для пропускания для указанных длин волн. Строим график в координатах $\ln(t)$ от $b$. Коэффициент наклона и коэффициент экстинкции связаны следующей формулой: $$\frac{d \ln(t)}{db} = - \varepsilon n.$$ Получаем следующие значения для коэффициентов экстинкции: $\varepsilon_1 = 9 мл^2/мг$ $\varepsilon_2 = 5 мл^2/мг$

Объясните эффект, который вы наблюдали в пункте D1.
Решение: Коэффициент экстинкции для зеленого цвета больше, чем для красного. Когда слой зелёнки большой, доля прошедшего зеленого цвета мала, по сравнению с красным, поэтому, раствор выглядит красным. Когда слой тонкий, красный и зеленый проходят в значительной мере, однако, чувствительность глаза велика в зелёном, а красный проходит лишь в самом конце видимого диапазона. Этого объяснения достаточно для получения баллов за этот пункт. Более подробное объяснение из книги 'Опыты в домашней лаборатории. Библиотечка 'Квант'. Выпуск 4' \\Ответственный редактор академик И. К. Кикоин - Москва: Наука, 1981:http://physiclib.ru/books/item/f00/s00/z0000060/st026.shtml Покупался 1% спиртовой раствор зелёнки (https://www.rlsnet.ru/mnn_index_id_3463.htm). Для задачи использовалось разведение в 1000 раз. Важно приготовить раствор прямо перед туром, известно, что раствор в воде разлагается под действием света.

Снимите спектры пропускания для 8 значений pH растворов. Постройте все эти спектры на одном спектроскопическом шаблоне «SpE1».

Укажите длину волны $\lambda_{ch}$ в видимом диапазоне, на которой тимоловый синий наиболее чувствителен к pH. Укажите длину волны $\lambda_{iso}$ в видимом диапазоне, на которой тимоловый синий наименее чувствителен к pH.
Решение: $\lambda_{ch} = 585 нм$ $\lambda_{iso} = 460 нм$

Для длины волны, на которой тимоловый синий наиболее чувствителен к pH, постройте график зависимости коэффициента экстинкции от pH. Коэффициент экстинкции выразите в условных единицах.
Решение: Из условия известно, что в инфракрасной области пропускание не зависит от pH. Поэтому, можно отнормироваться на значения пропускания в этой области. Тогда значение коэффициента экстинкции в условных единицах может быть пересчитано как $$\varepsilon = - \ln t$$

Предложите способ спектрально определить значение pH раствора, в который добавили некоторое количество тимолового синего. Какой минимальный набор данных может понадобиться?
Решение: Для определения pH раствора с неизвестной концентрацией тимола синего необходимо измерять интенсивности на двух длинах волн: изобестическая точка $\lambda_{iso}$, и ещё одна длина волны, на которой есть изменения (лучше всего на $\lambda_{ch}$). По отношению коэффициентов пропускания $t(\lambda_{ch})/t(\lambda_{iso})$ можно однозначно определить значение pH. Растворы были получены следующим образом. В 1 M Tris (https://en.wikipedia.org/wiki/Tris) добавлялся 1 M Citric Acid (https://en.wikipedia.org/wiki/Citric_acid) до получения нужного значения pH в диапазоне 8.0 – 10.4. Стоковые растворы имеют pH около 11 и 3, поэтому, нужно немного кислоты и много щелочи. После стоки разводились водой в 30 раз, то есть до концентрации 33 мМ. Растворы в такой концентрации выдавались участникам. Тимол синий замешивался следующим образом. На 50 мл 50 мг сухого тимола синего 10 мл спирта (перегнанный медицинский 96% спирт) 430 мкл 0.5 М NaOH до 50 мл воды После данный стоковый раствор выдавался участникам в количестве 1 мл.
Темы:
E, Оптика, Волновая оптика, Дифракционная решетка, Сборы XY, Y, 2022, Спектр, Поглощение света